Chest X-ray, AP view. Patient: 18 years old, sex M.
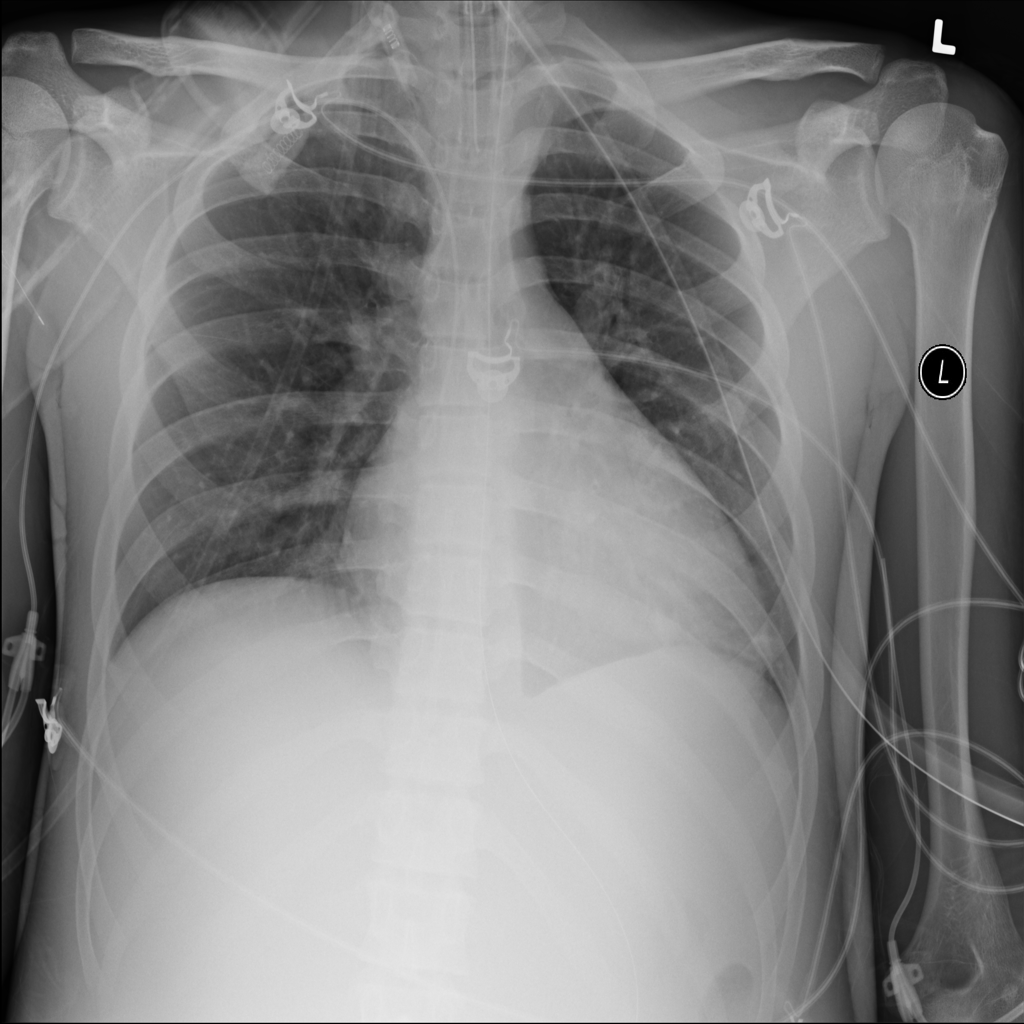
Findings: Cardiomegaly